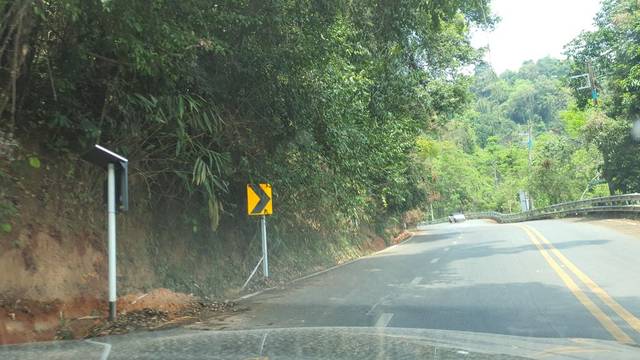
Region: Thailand
Coordinates: 18.8, 98.921